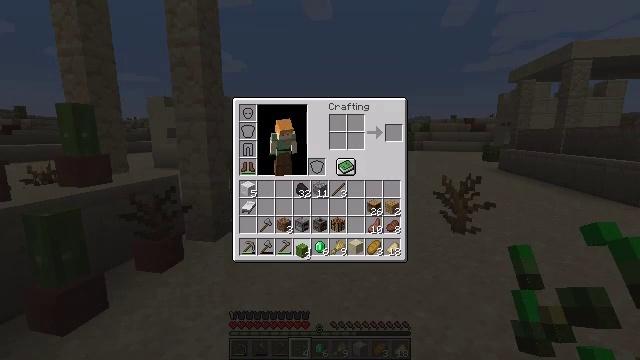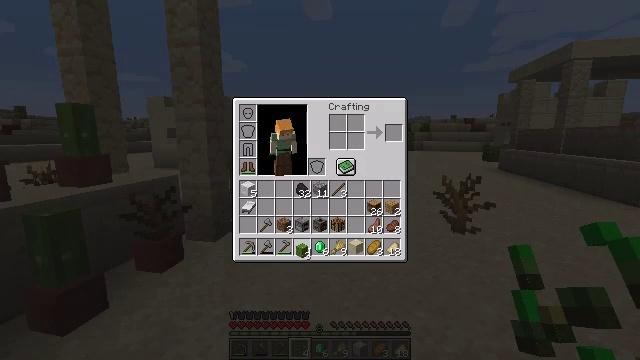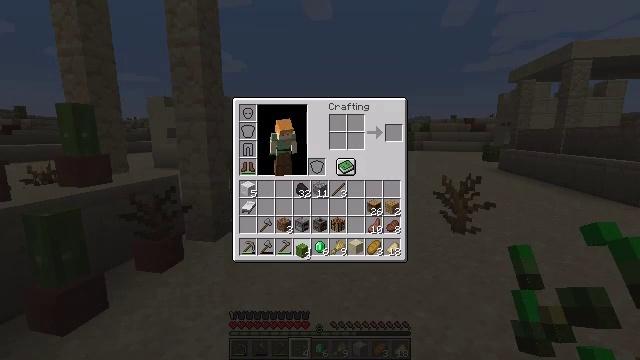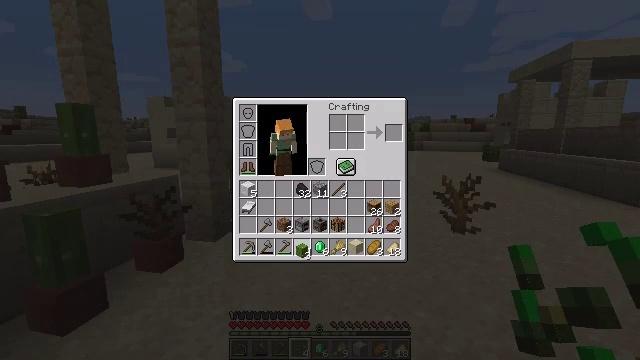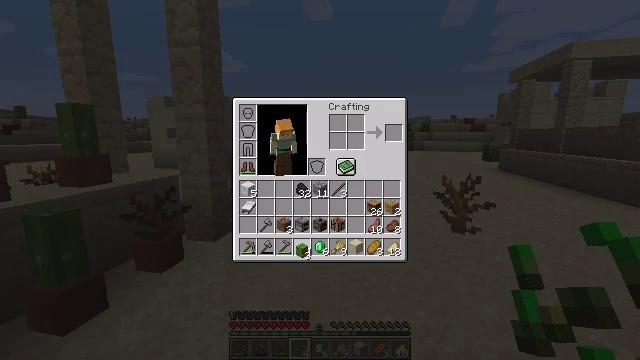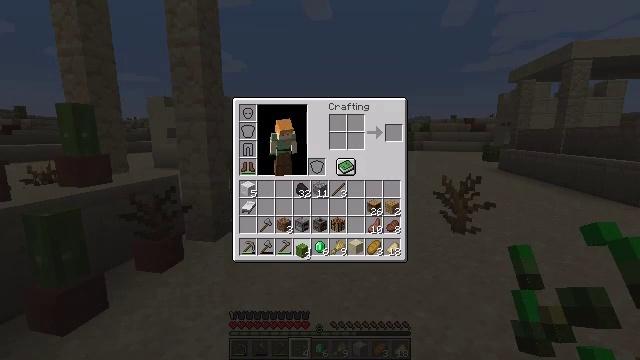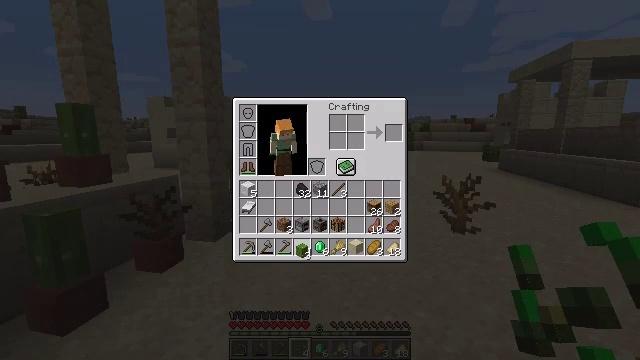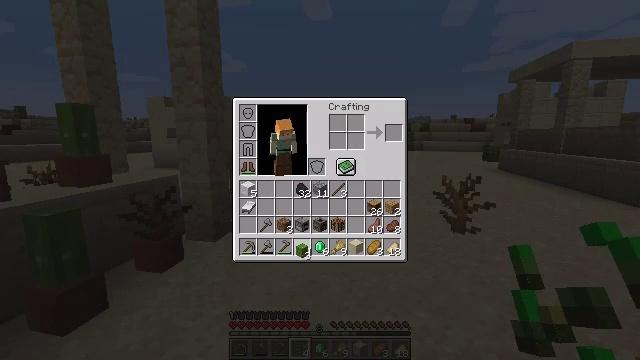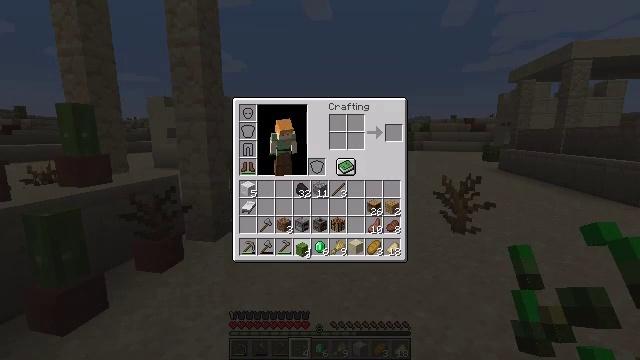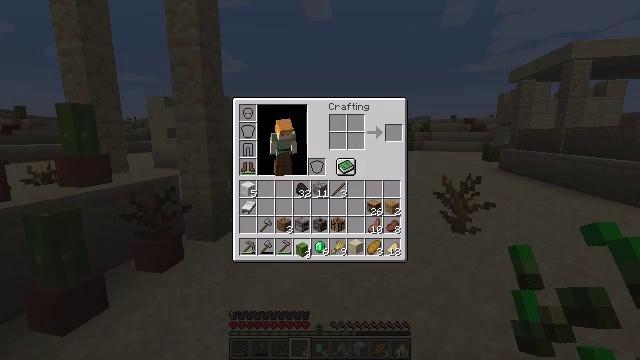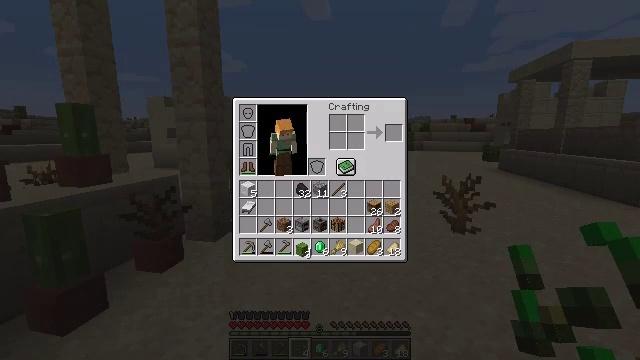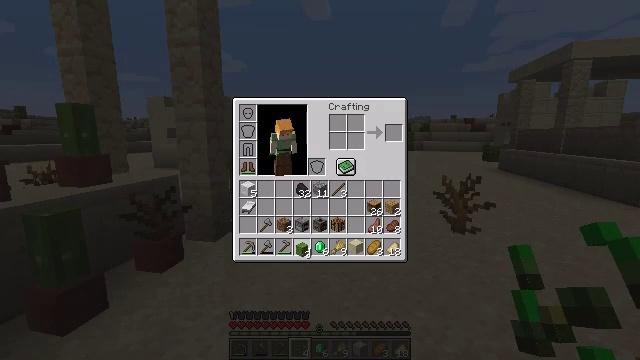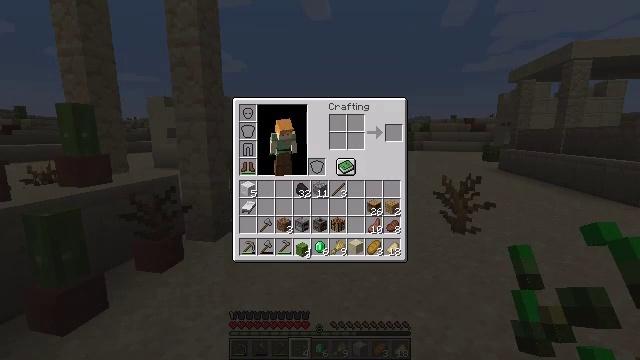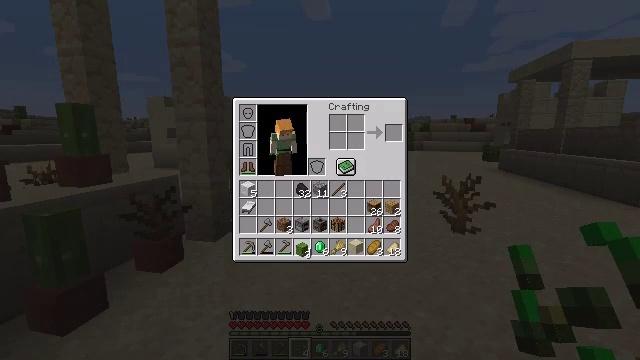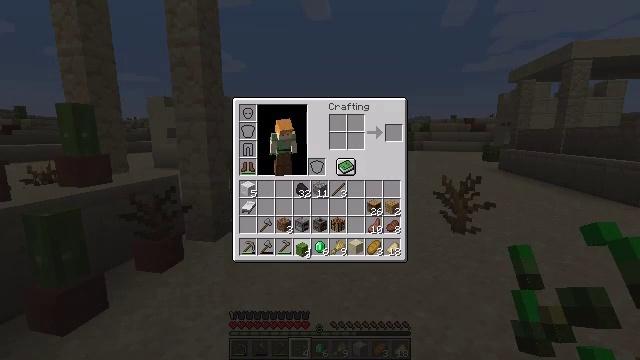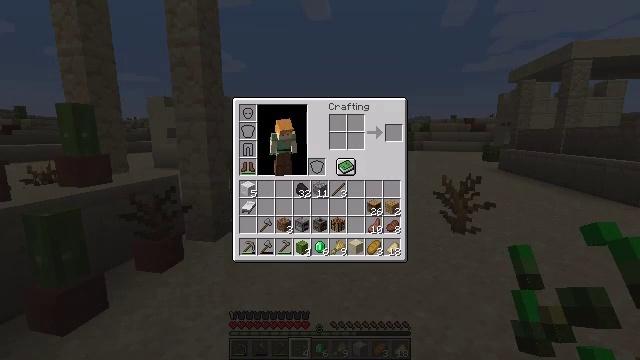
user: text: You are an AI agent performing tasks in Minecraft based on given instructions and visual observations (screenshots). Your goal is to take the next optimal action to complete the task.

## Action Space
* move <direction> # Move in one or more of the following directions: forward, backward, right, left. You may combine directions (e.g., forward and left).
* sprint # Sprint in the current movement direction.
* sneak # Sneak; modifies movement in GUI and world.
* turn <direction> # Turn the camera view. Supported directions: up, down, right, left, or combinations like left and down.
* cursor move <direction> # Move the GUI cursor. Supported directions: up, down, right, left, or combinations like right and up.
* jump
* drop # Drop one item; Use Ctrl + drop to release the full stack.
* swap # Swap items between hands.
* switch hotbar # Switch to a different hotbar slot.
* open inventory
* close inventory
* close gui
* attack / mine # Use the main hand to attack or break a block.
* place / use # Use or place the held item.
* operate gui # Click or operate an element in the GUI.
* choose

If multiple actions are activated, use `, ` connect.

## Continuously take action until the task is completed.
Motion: motion action
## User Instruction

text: Remove an emerald from the inventory.
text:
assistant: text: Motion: no_op
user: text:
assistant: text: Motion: no_op
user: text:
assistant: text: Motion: no_op
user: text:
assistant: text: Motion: no_op
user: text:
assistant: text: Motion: no_op
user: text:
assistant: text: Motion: no_op
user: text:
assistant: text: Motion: no_op
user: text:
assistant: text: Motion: no_op
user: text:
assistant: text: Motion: no_op
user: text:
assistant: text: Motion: no_op
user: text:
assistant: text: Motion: no_op
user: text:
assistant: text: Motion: no_op
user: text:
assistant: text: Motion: no_op
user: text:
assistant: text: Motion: operate gui
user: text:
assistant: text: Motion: operate gui
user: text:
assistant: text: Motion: cursor move right and up
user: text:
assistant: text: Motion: cursor move right
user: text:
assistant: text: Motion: no_op
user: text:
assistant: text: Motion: cursor move right and up
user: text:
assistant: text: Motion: cursor move right and up
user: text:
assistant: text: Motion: cursor move right and up
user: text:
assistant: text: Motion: no_op
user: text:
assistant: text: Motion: operate gui
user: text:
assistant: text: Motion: operate gui
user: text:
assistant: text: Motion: no_op
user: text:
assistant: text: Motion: no_op
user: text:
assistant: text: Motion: no_op
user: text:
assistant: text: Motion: no_op
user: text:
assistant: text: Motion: no_op
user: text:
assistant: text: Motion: no_op